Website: crate-barrel
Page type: account-dashboard
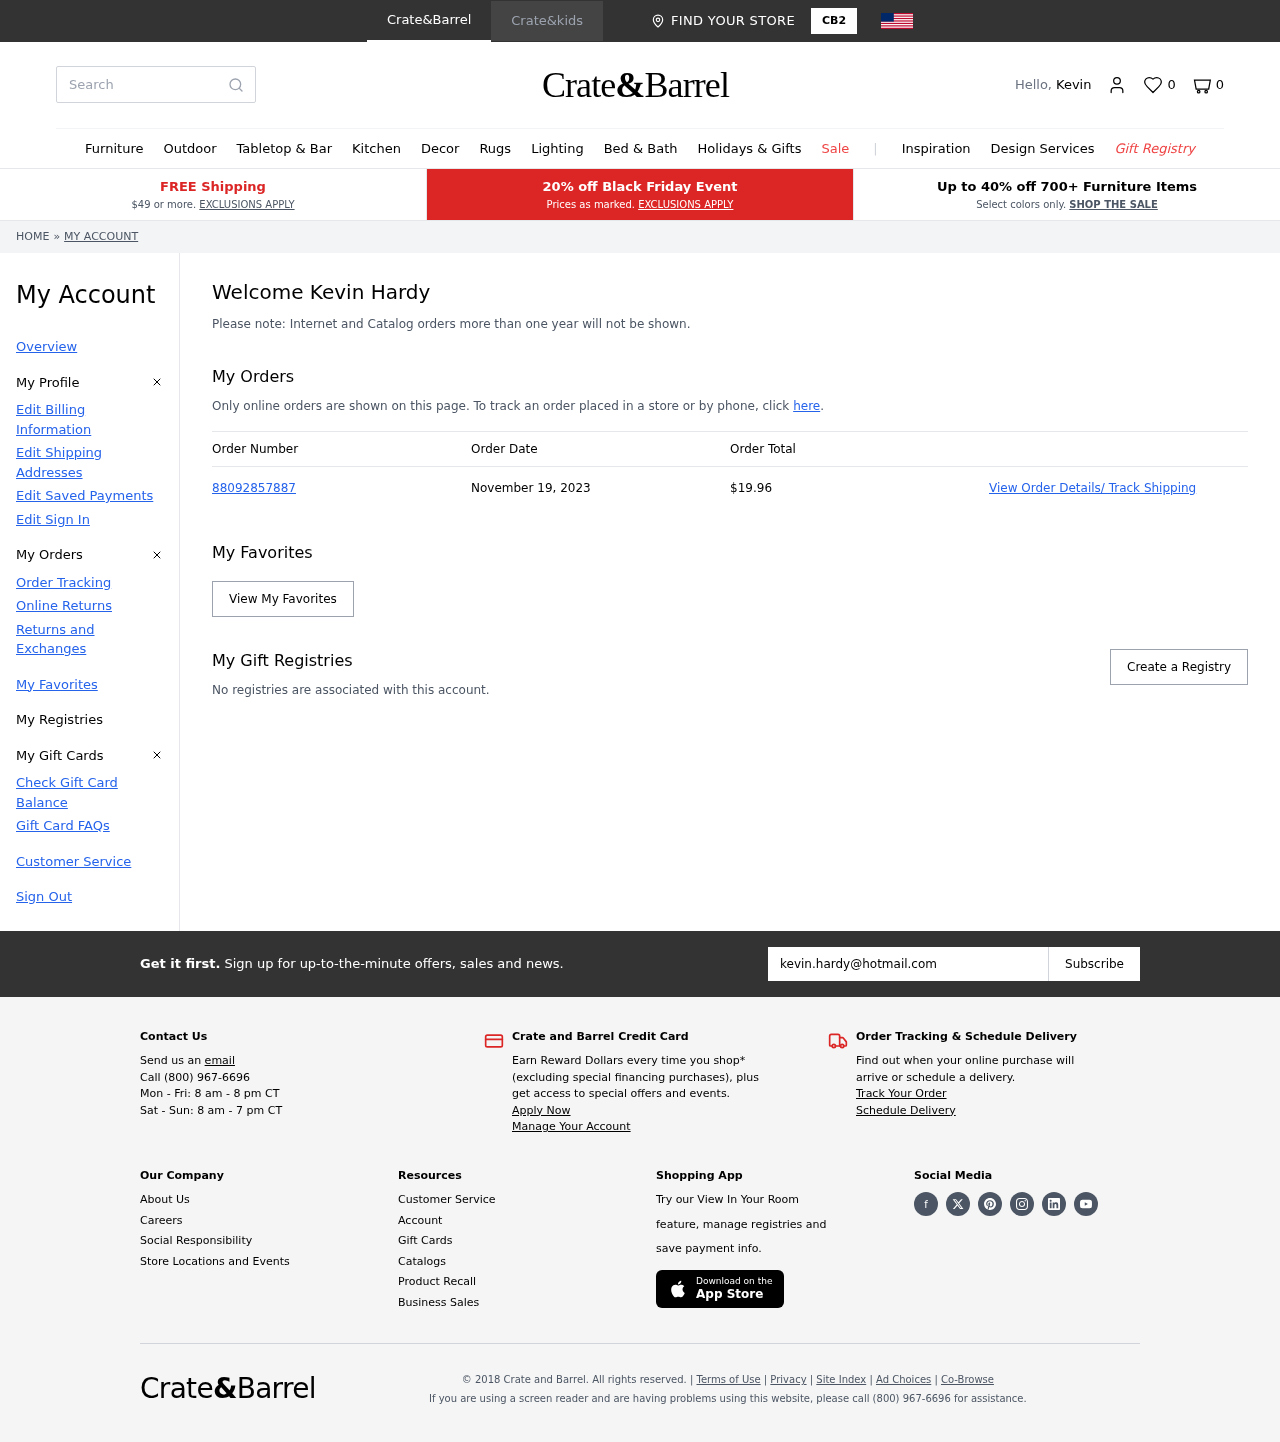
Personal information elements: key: PII_EMAIL
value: kevin.hardy@hotmail.com
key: PII_FIRSTNAME
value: Kevin
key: PII_FULLNAME
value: Kevin Hardy
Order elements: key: ORDER_NUM_ITEMS
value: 0
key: ORDER_NUMBER
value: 88092857887
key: ORDER_DATE
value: November 19, 2023
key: ORDER_TOTAL
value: $19.96
Search elements: key: HEADER_SEARCH
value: Search
Other elements: key: FAVORITES_COUNT
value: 0